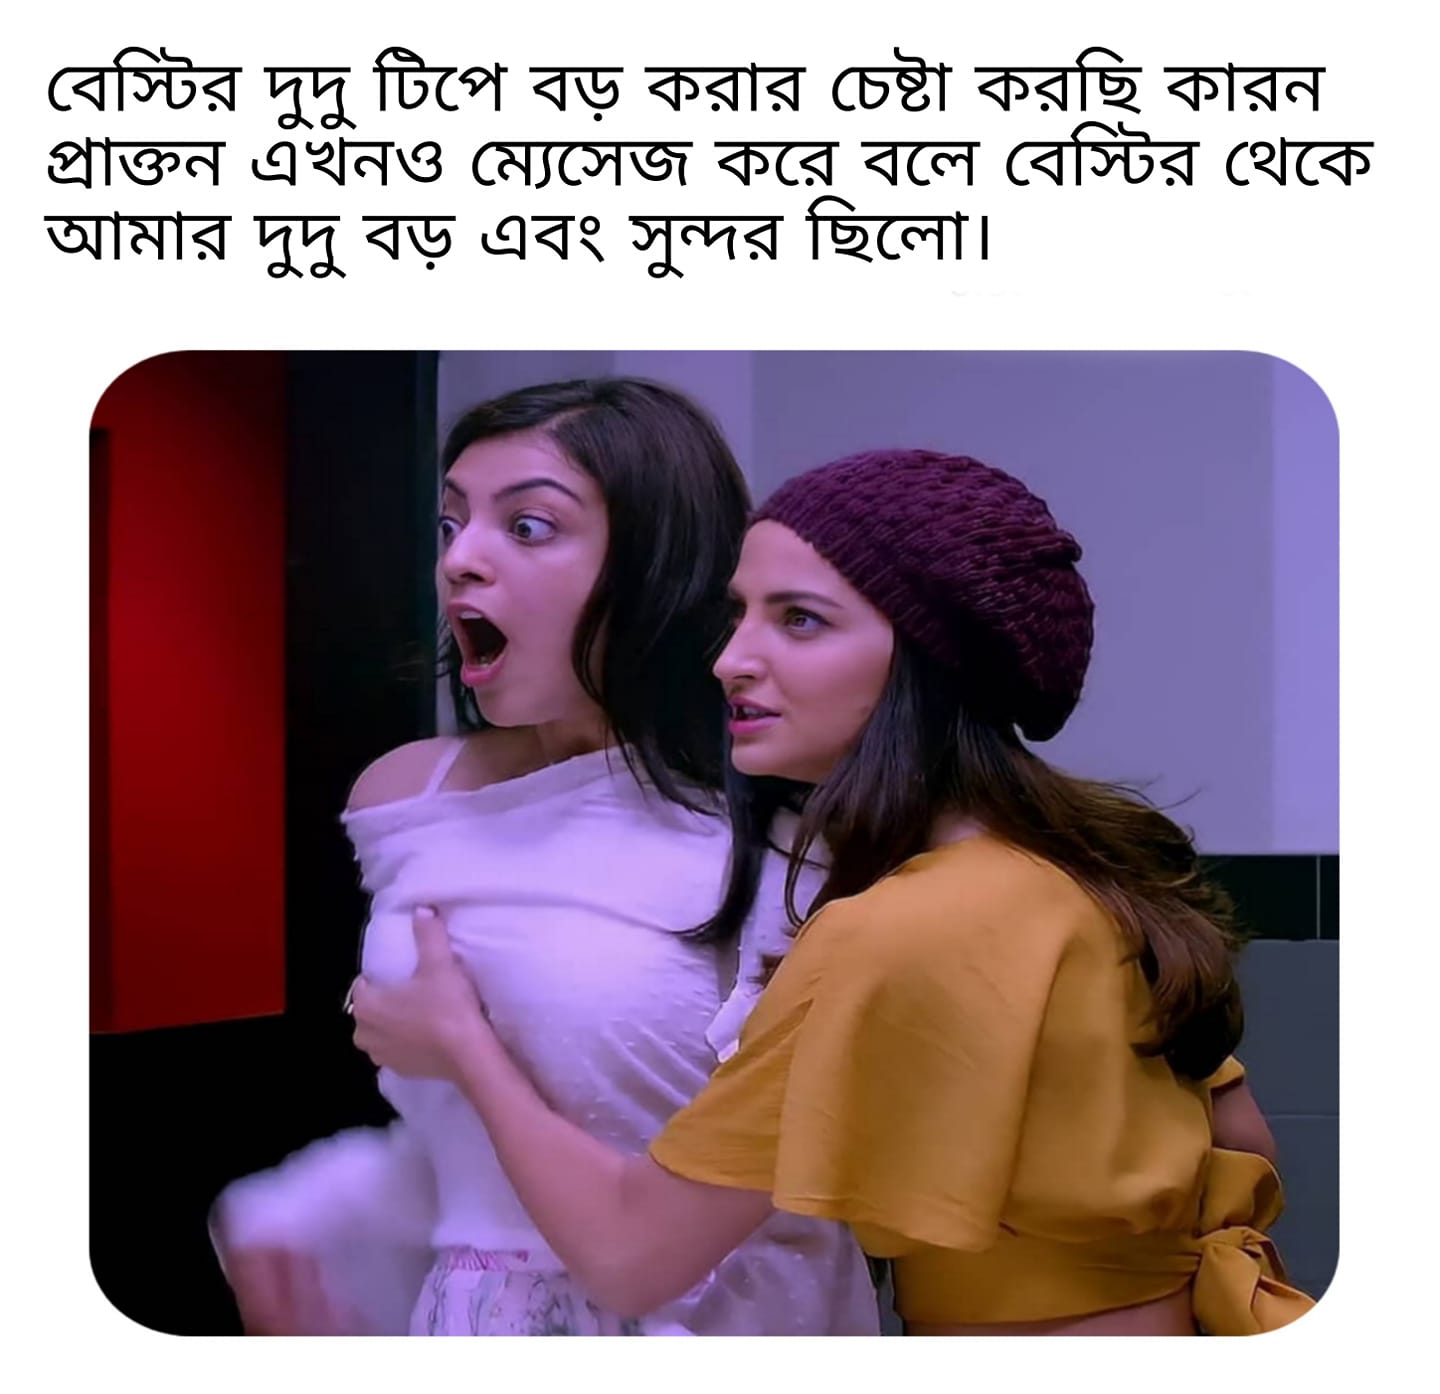
Caption: বেস্টির দুদু টিপে বড় করার চেষ্টা করছি  কারন প্রাক্তন এখনও মেসেজ করে বলে বেস্টির থেকে আমার দুদু বড় এবং সুন্দর ছিলো
Label: hate